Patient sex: F
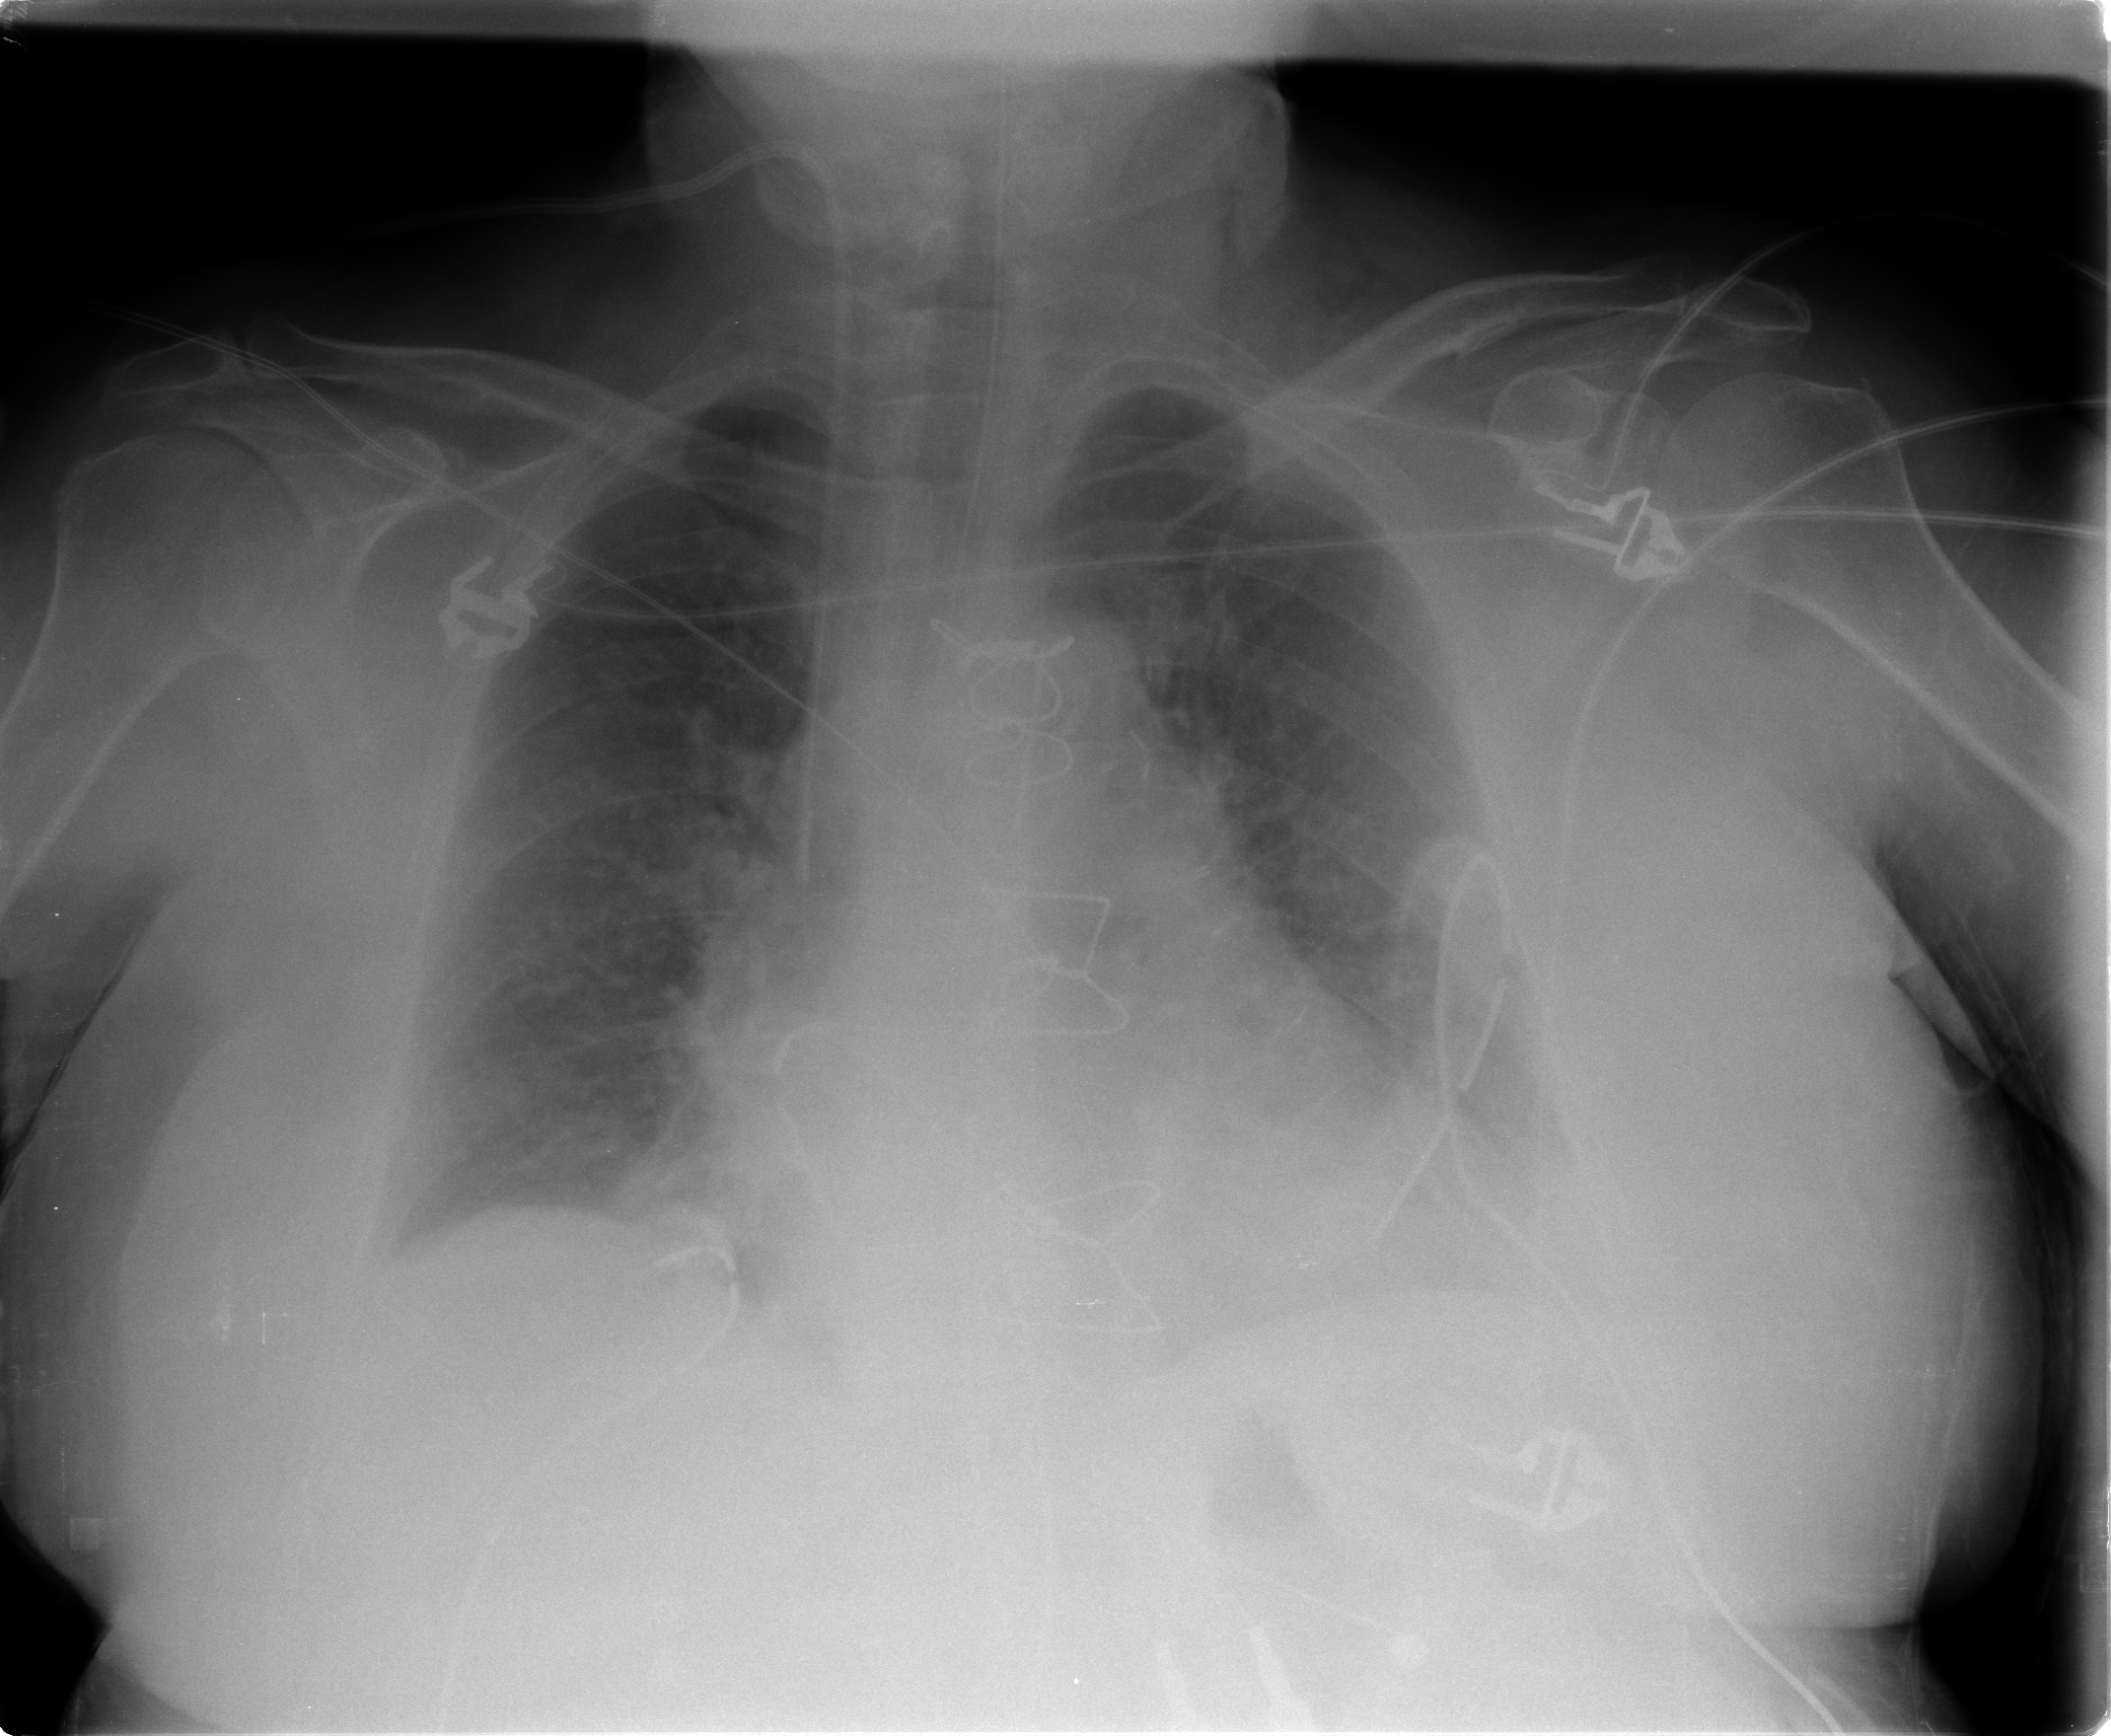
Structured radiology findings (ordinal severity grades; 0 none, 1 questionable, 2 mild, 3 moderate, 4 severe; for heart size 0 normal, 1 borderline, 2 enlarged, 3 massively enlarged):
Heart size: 2
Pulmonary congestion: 1
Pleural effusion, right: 0
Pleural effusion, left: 0
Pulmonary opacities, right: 0
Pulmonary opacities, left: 0
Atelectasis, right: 2
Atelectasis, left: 2